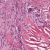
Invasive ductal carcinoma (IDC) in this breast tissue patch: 1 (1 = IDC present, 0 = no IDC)